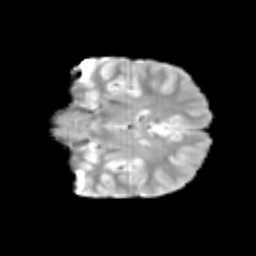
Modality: T2w
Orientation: coronal
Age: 12
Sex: male
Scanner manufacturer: siemens
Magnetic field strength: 3 T
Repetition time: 3.8 s
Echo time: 0.07 s